Question: I want to paint cubes red color by means of a mouse. But thus the green cube (at the left) becomes not red, but black. The white cube (on the right) is colored normally. What to do?
example <URL>
'''
// init
var material = new THREE.MeshLambertMaterial({
color: 0x00ff00,
side: THREE.DoubleSide,
vertexColors: THREE.FaceColors
});
var geometry = new THREE.BoxGeometry(100, 100, 100, 4, 4, 4);
var Cube = new THREE.Mesh(geometry, material);
Cube.position.x = -100;
scene.add(Cube);
objects.push(Cube);
var material = new THREE.MeshLambertMaterial({
color: 0xffffff,
side: THREE.DoubleSide,
vertexColors: THREE.FaceColors
});
var geometry = new THREE.BoxGeometry(100, 100, 100, 4, 4, 4);
var Cube = new THREE.Mesh(geometry, material);
Cube.position.x = 100;
scene.add(Cube);
objects.push(Cube);
document.addEventListener('mousedown', onDocumentMouseDown, false);
//
function onDocumentMouseDown(event) {
var vector = new THREE.Vector3(
(event.clientX / window.innerWidth) * 2 - 1, -(event.clientY / window.innerHeight) * 2 + 1, 0.5);
vector.unproject(camera);
raycaster.set(camera.position, vector.sub(camera.position).normalize());
var intersects = raycaster.intersectObjects(objects);
if (intersects.length > 0) {
var index = intersects[0].faceIndex;
// change the color of the closest face.
intersects[0].face.color = color;
intersects[0].object.geometry.colorsNeedUpdate = true;
}
}
'''

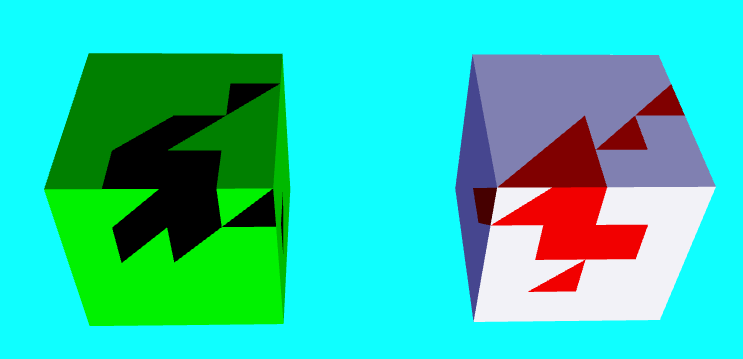
Answer: In your example, the final color is the component-wise product of the material color ( 0x00ff00 ) and the face color ( 0xff0000 ), which results in black ( 0x000000 ).
For that reason, when you have face colors, it is a good idea to set the material color to white.
three.js r.69